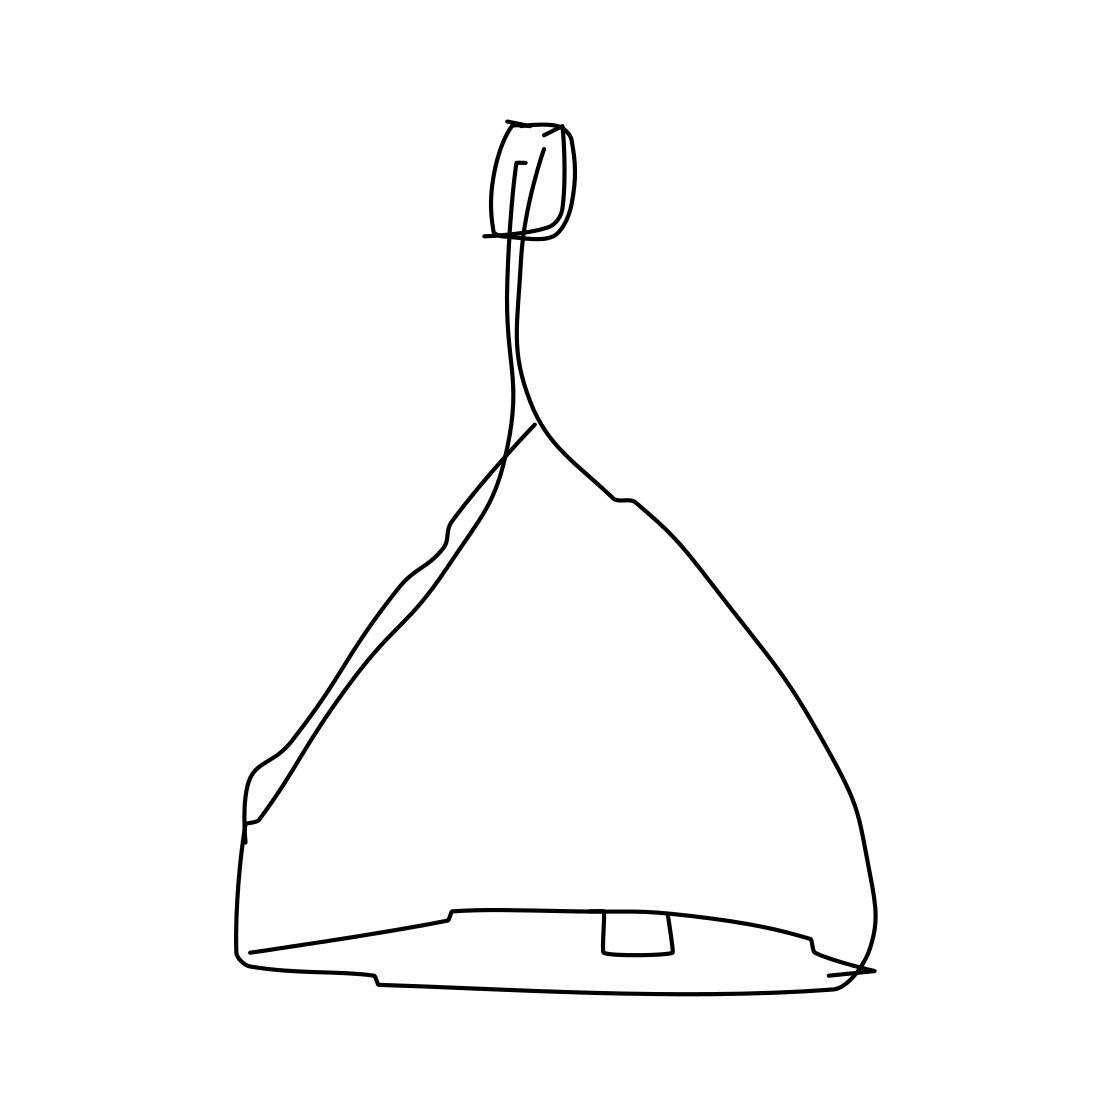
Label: bell